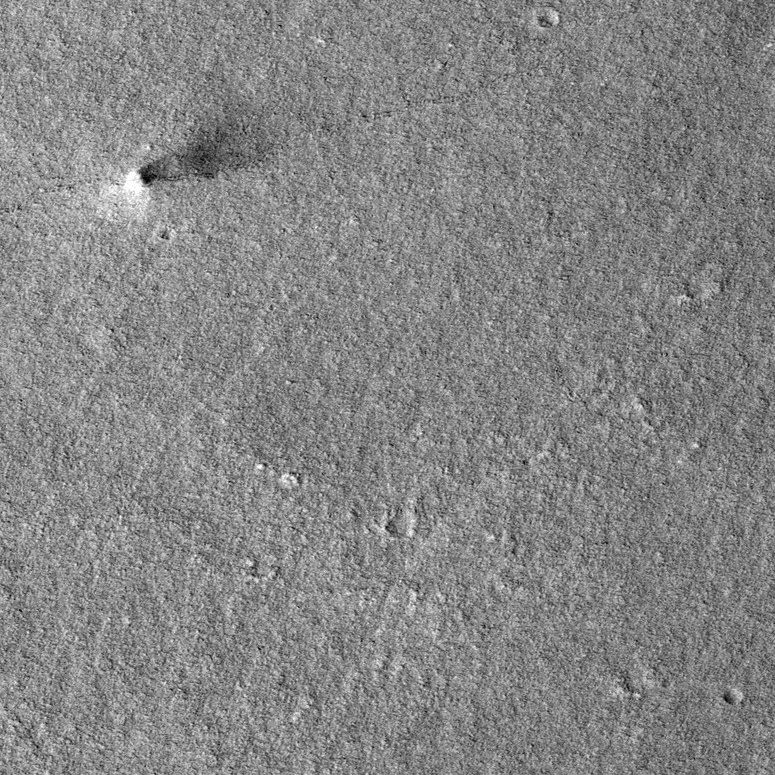
Label: dustdevil